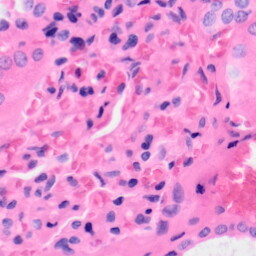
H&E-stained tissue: Kidney